Current action and preconditions to check: path_clear

Your task: For each precondition in the list above, predict whether it will hold at this action.

Consider the current scene as observed from the mobile robot's camera, and analyze the predicted future states of all dynamic agents (e.g., people, animals, vehicles, or any moving entities) within the NEXT SECOND.

IMPORTANT: Only answer "very likely" if you are absolutely certain—based on strong, clear evidence—that a dynamic agent will violate the precondition in the predicted future state. Do NOT answer "very likely" for unlikely, ambiguous, or low-probability risks.

Ask yourself for each precondition: Is there a high probability, with clear and convincing evidence, that the predicted future states of any dynamic agent will interfere with the predicted future state of the currently executing action within the NEXT SECOND, causing that precondition to fail?

Assess the risk level based on these predictions. Use "likely" or "very likely" if motions create a clear risk of interference.

Use "neutral" or "improbable" if agents are nearby but their predicted paths are clearly diverging or non-conflicting.

Failure Risk Categories: "very improbable", "improbable", "neutral", "likely", "very likely"

Answer Format: Output ONLY the probability_of_failure value from these categories: "very improbable", "improbable", "neutral", "likely", "very likely"

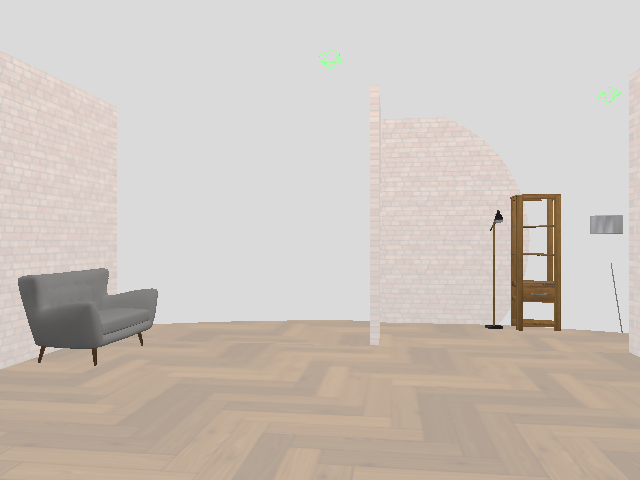

Answer: very improbable